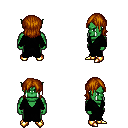
a pixel art fantasy rpg character, male body template, orc, green skin, black robe, teal pants, brunette long bangs hairstyle, gold boots, four views (front, back, left, right), 2x2 character sprite sheet, small pixel art, hard edges, no anti-aliasing